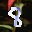
Label: 8